Interaction volume radius: 5 \u00c5
Interaction volume height: 15 \u00c5
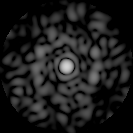
Disorder parameter: 0.87